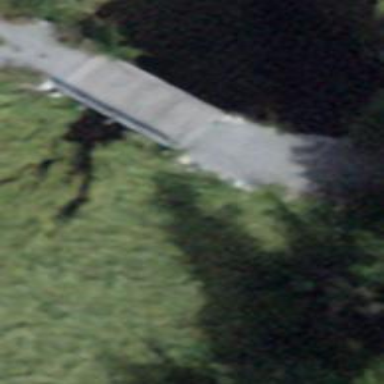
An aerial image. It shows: Footway on bridge.